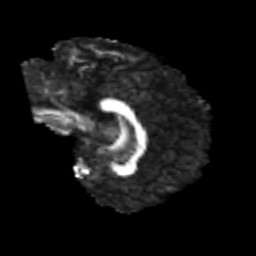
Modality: FA
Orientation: sagittal
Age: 23
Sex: male
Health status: healthy